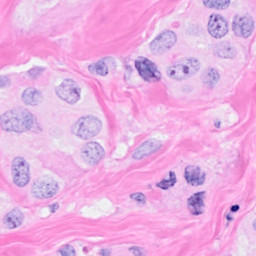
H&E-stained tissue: Breast